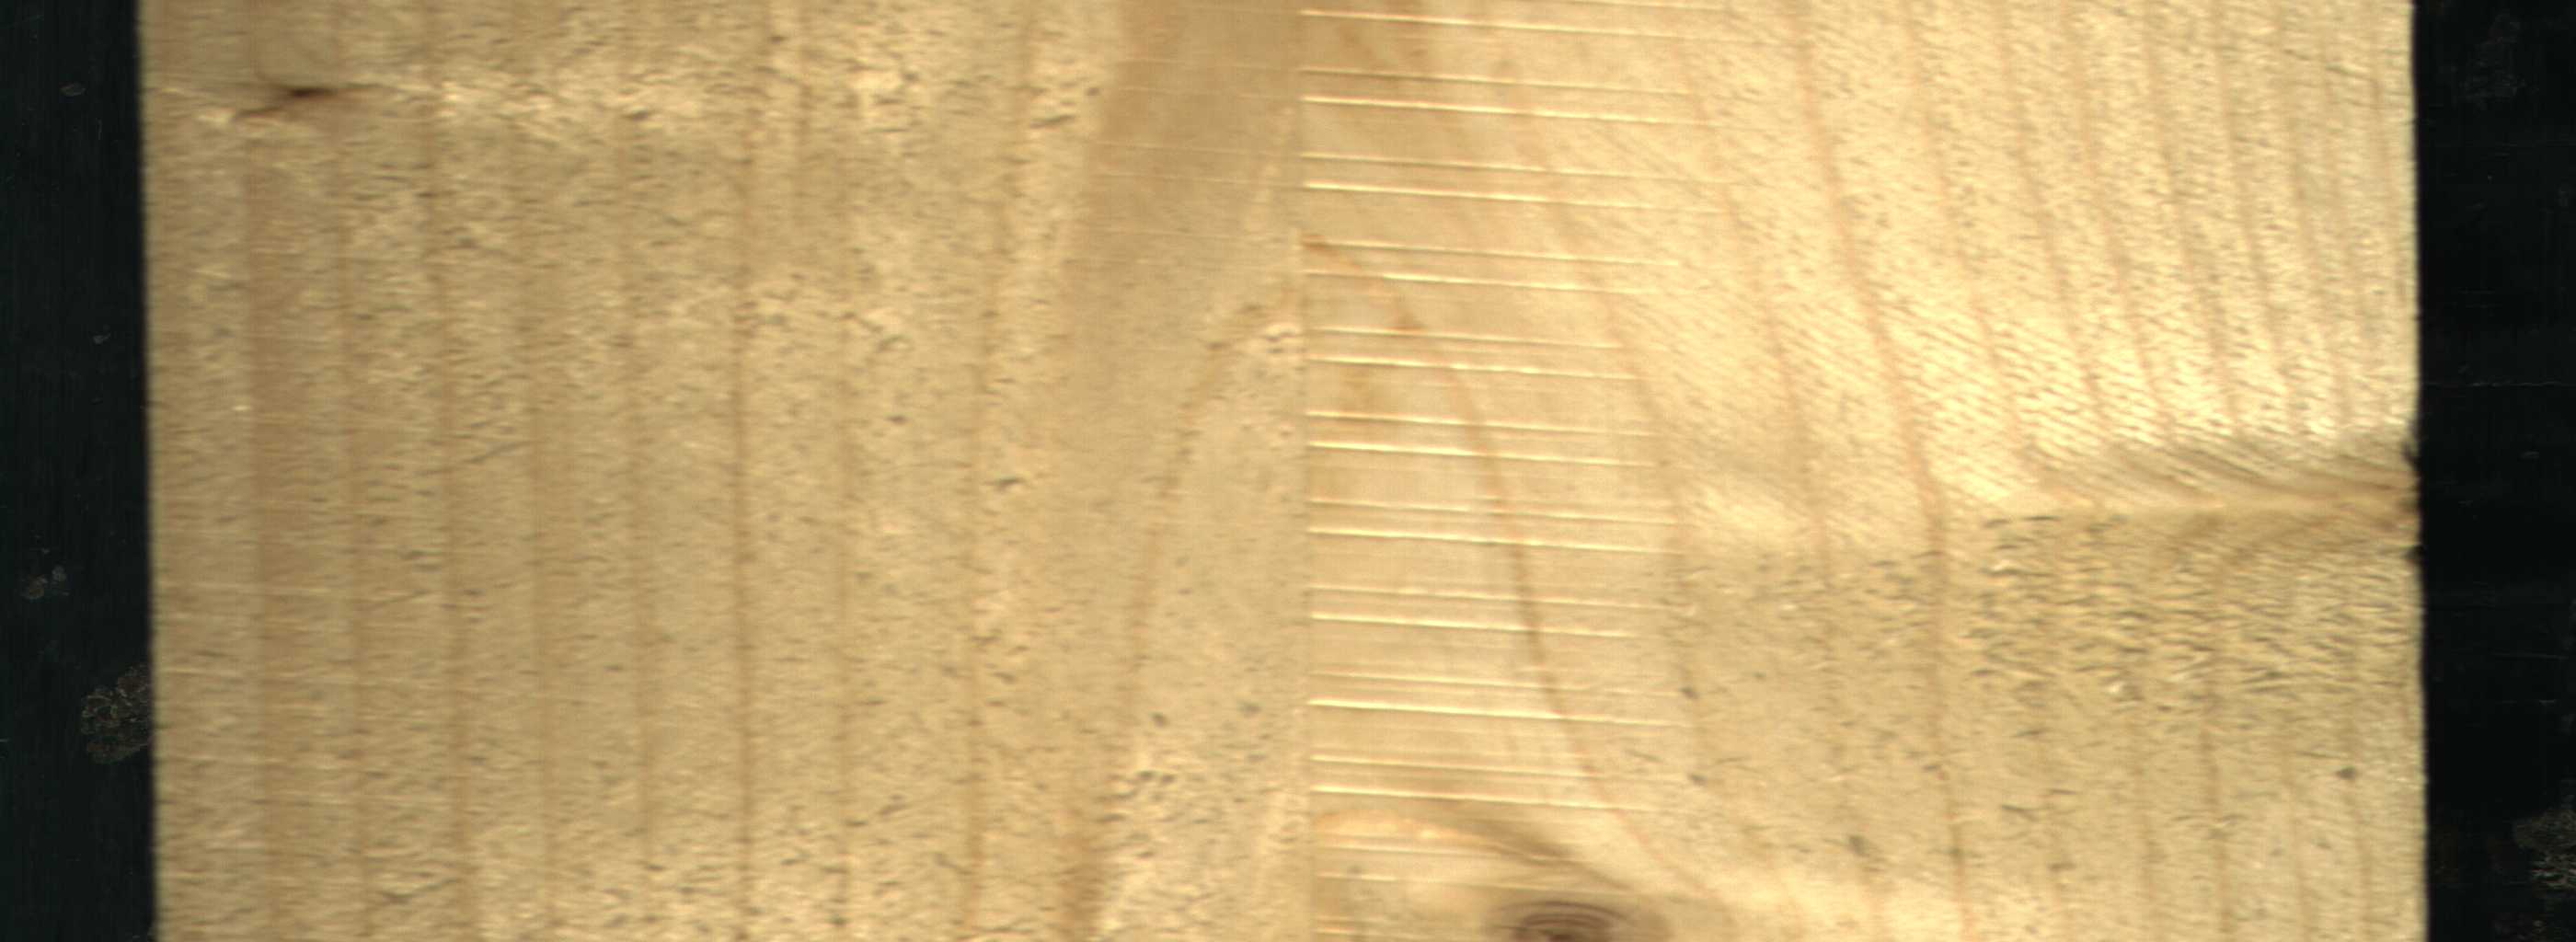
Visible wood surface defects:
Live_Knot
Live_Knot